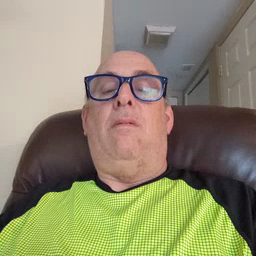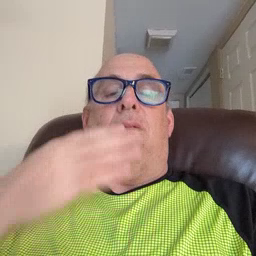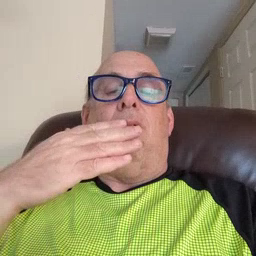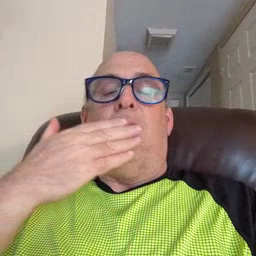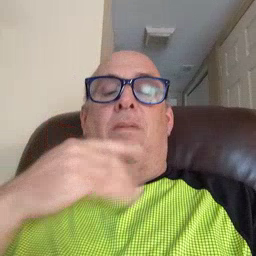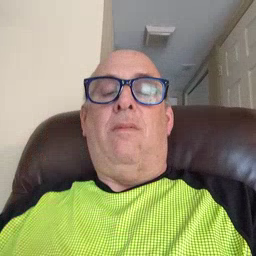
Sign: napkin